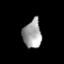
Tissue: prostate
Cell type: T cells
Senescence score: 0.2726
Nuclear area (px): 507
Mean DAPI intensity: 161.487